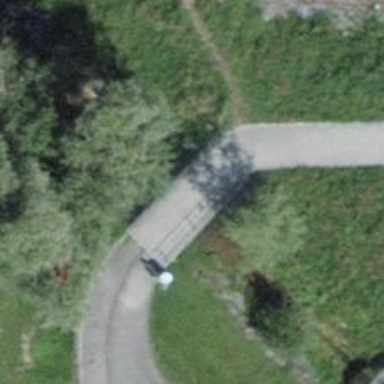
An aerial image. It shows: Footway bridge with gravel surface.